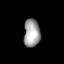
Tissue: lung
Cell type: Epithelial cells
Senescence score: 0.2382
Nuclear area (px): 451
Mean DAPI intensity: 159.093